【题型】选择题　【知识点】解析几何　【难度】medium
已知点 $A(-1,0)$，$B(1,0)$，$C(0,2)$，直线 $y = kx + b$（$k > 0$）将 $\triangle ABC$ 分割成面积相等的两部分，则实数 $b$ 的取值范围为（ ）

\vspace{1em}

\noindent \textbf{A.} $\left(0, \frac{2}{3}\right)$ \quad \textbf{B.} $(0, 1)$ \quad \textbf{C.} $\left(1 - \frac{\sqrt{2}}{2}, 1\right)$ \quad \textbf{D.} $(2 - \sqrt{2}, 1)$
【解答】

\noindent \textbf{【答案】} D

\vspace{0.2cm}
\noindent \textbf{【分析】} 计算直线与$BC$和$x$轴的交点，计算$S_{\triangle ABC}=2$，考虑当$M$在点$O$与点$A$之间（包括点$A$）和当$M$在点$A$的左侧两种情况，根据坐标之间的关系得到不等式，解得答案.

\vspace{0.2cm}
\noindent \textbf{【详解】} $S_{\triangle ABC}=\dfrac{1}{2}\times2\times2=2$，由已知得$l_{BC}:x+\dfrac{y}{2}=1$，由$\begin{cases} x+\dfrac{y}{2}=1 \\ y=kx+b \end{cases}$，得$N\left(\dfrac{2-b}{2+k},\dfrac{2(b+k)}{2+k}\right)$，
$k>0$，直线$y=kx+b$与$x$轴交于$M\left(-\dfrac{b}{k},0\right)$，
当$M$在点$O$与点$A$之间（包括点$A$）时，

\vspace{0.2cm}
\noindent $-1\leq -\dfrac{b}{k}<0$，$0<b\leq k$，
则有$S_{\triangle MBN}=\dfrac{1}{2}\times\left(1+\dfrac{b}{k}\right)\times\dfrac{2(k+b)}{k+2}=\dfrac{1}{2}\times2$，所以，$k=\dfrac{b^2}{2(1-b)}$，
$k>0$，故$\dfrac{b^2}{2(1-b)}>0$，所以，$b<1$，又$\dfrac{b^2}{2(1-b)}\geq b$，$b\geq\dfrac{2}{3}$，故$\dfrac{2}{3}\leq b<1$；
当$M$在点$A$的左侧时，

\vspace{0.2cm}
\noindent $\begin{cases} -\dfrac{b}{k}<-1 \\ \dfrac{2-b}{2+k}>0 \end{cases}$解得$0<k<b<2$，$l_{AC}:-x+\dfrac{y}{2}=1$，
由$\begin{cases} -x+\dfrac{y}{2}=1 \\ y=kx+b \end{cases}$得$P\left(\dfrac{b-2}{2-k},\dfrac{2b-2k}{2-k}\right)$，此时，$|NP|=\dfrac{4|b-2|\sqrt{1+k^2}}{|(2-k)(2+k)|}$，
点$C$到直线$y=kx+b$的距离$d=\dfrac{|-2+b|}{\sqrt{1+k^2}}$，
$S_{\triangle CPN}=\dfrac{1}{2}\times\dfrac{4|b-2|\sqrt{1+k^2}}{|(2-k)(2+k)|}\times\dfrac{|-2+b|}{\sqrt{1+k^2}}=1$，得$2(2-b)^2=|4-k^2|$，
则有$2-b=\sqrt{\dfrac{|4-k^2|}{2}}<\sqrt{2}$，所以，$b>2-\sqrt{2}$，
又$0<k<b<2$，$k^2<b^2$，故$4-2(2-b)^2<b^2$，$b<\dfrac{2}{3}$，即$2-\sqrt{2}<b<\dfrac{2}{3}$.
综上所述：实数$b$的取值范围$(2-\sqrt{2},1)$.
故选：D．

\vspace{0.2cm}
\noindent \textbf{【点睛】} 关键点点睛：这道题的关键点是考虑当$M$在点$O$与点$A$之间（包括点$A$）和当$M$在点$A$的左侧两种情况，然后通过计算各点的坐标计算面积

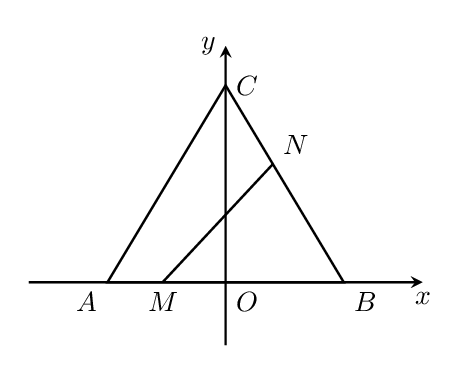
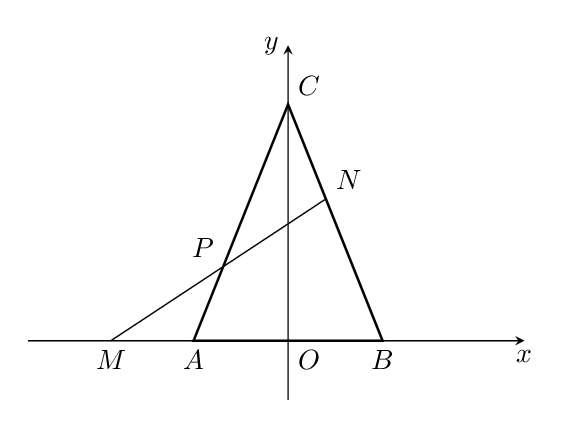